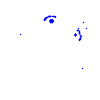
Particle: electron